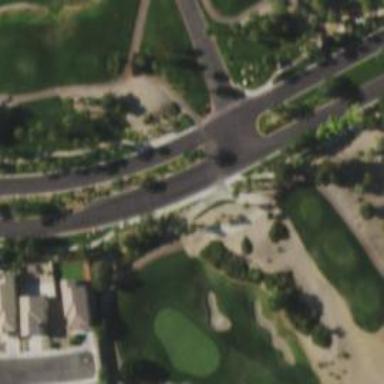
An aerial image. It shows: Path for golf carts.